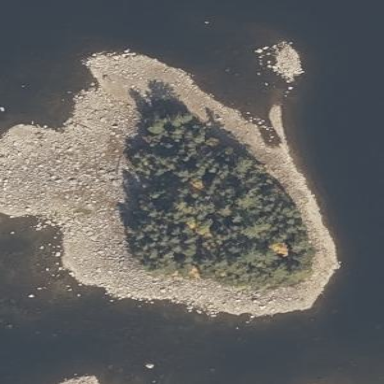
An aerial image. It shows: Image showing island.